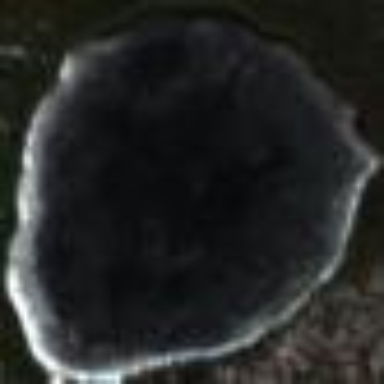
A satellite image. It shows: Lake with natural water.